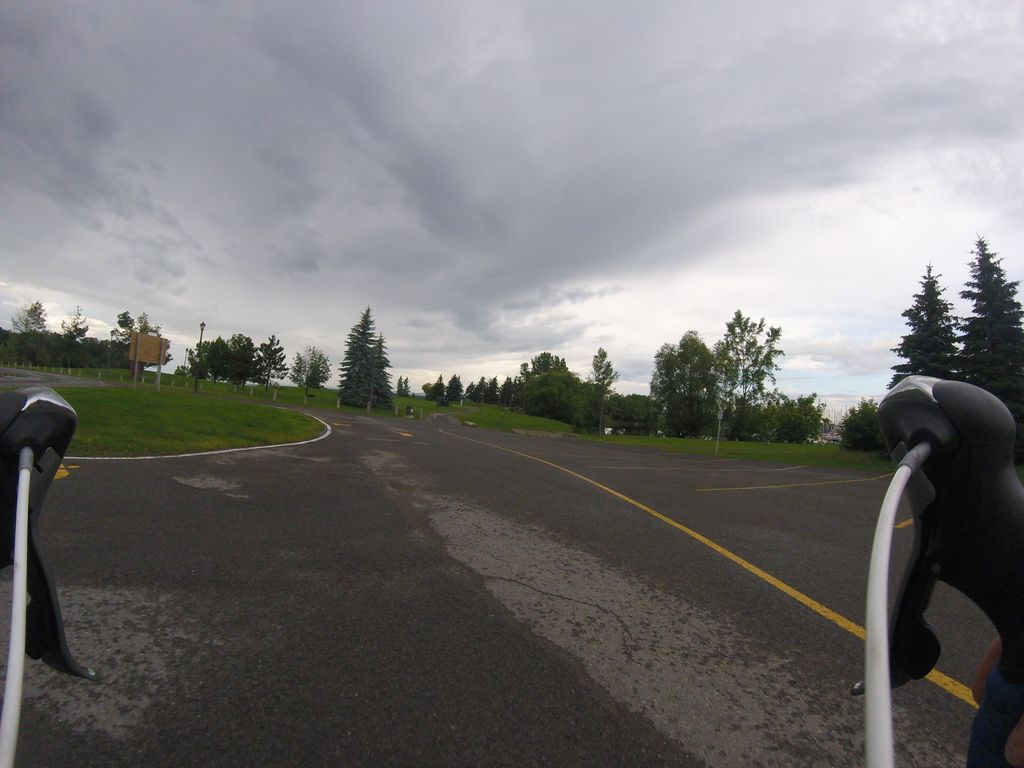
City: ottawa-gatineau